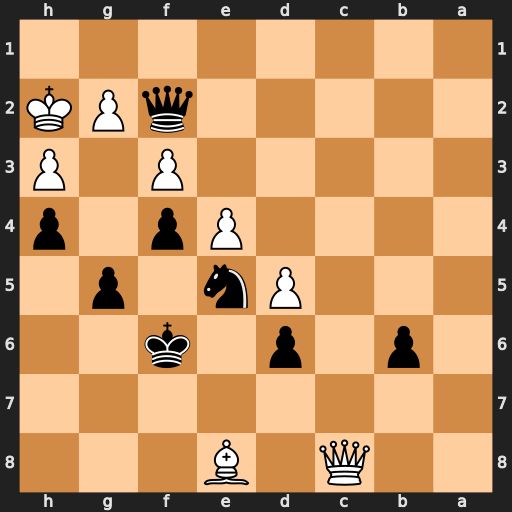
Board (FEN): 2Q1B3/8/1p1p1k2/3Pn1p1/4Pp1p/5P1P/5qPK/8
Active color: b
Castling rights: -
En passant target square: -
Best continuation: Nxf3+ Kh1 Qf1#